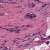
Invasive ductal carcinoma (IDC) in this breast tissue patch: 1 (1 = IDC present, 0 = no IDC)